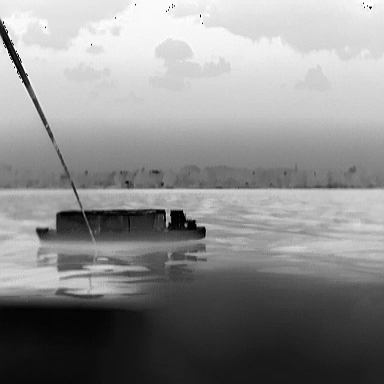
There is a fishing_boat in the infrared image.